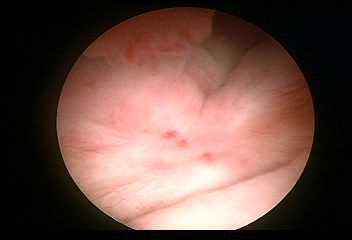
Modality: WLC
Class: Malignant
Subclass: LowGradePapillary
Lesion: L1
Stage: Ta
Morphology: Papillary
Bladder cancer association: Yes
Annotated structures: Tumor